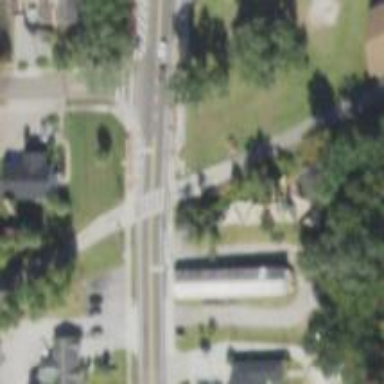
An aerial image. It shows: Marked crossing on footway.